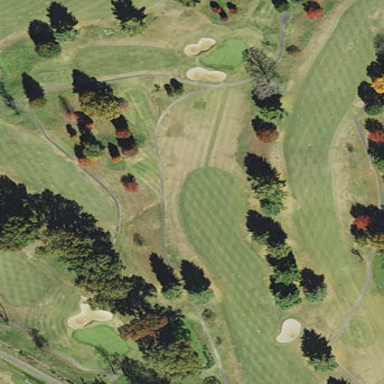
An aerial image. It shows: Scenic golf fairway.